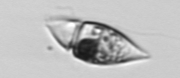
Label: Amphidinium